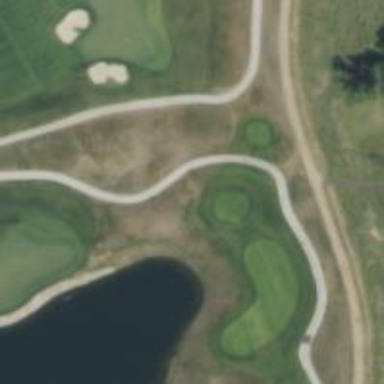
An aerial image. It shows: Path designated for golf carts.